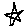
Label: star